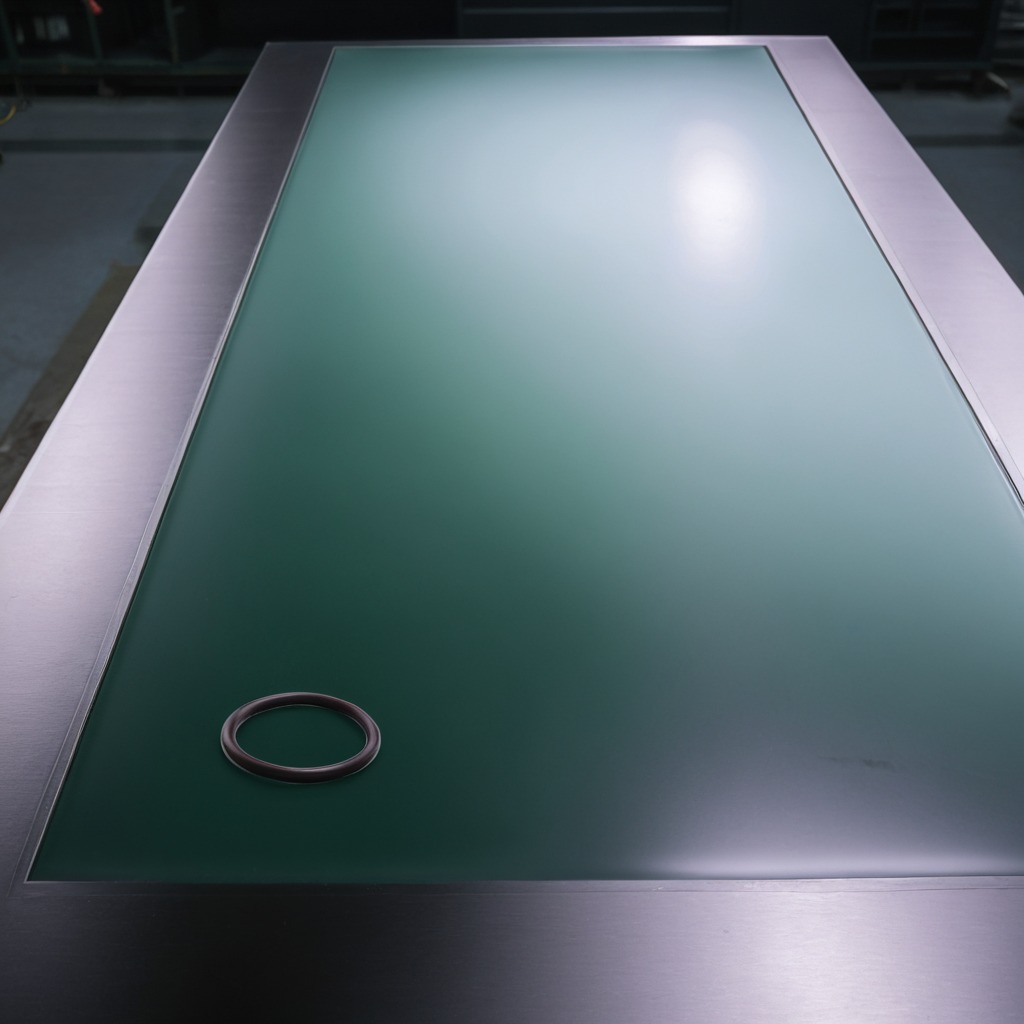
A rubber O-ring is lying on the clean empty table in a railway signal maintenance room lit by harsh overhead fluorescents.